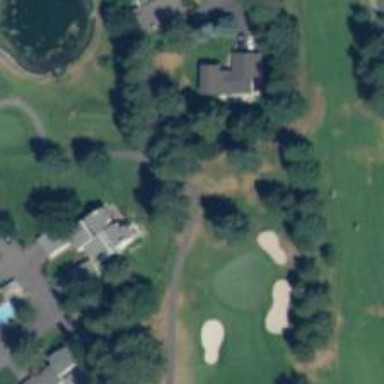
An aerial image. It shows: Service road designated as golf cart path.